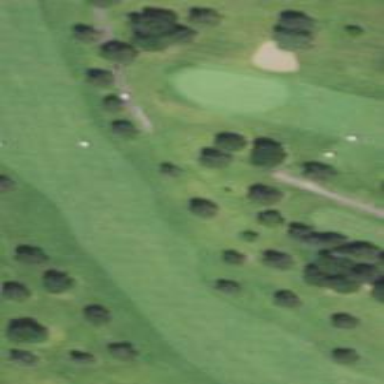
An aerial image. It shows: Golf fairway in the image.